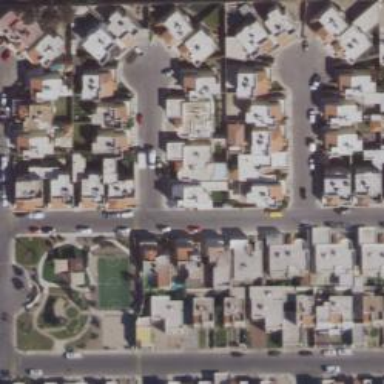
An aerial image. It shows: Neighborhood.